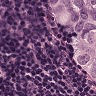
Metastatic tissue present: no